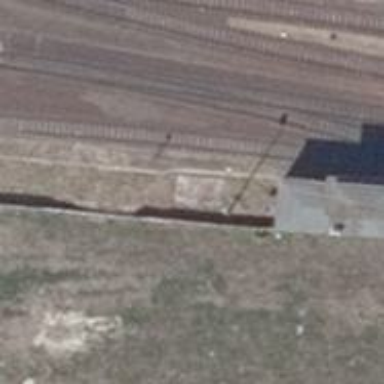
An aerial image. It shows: Railway signal.